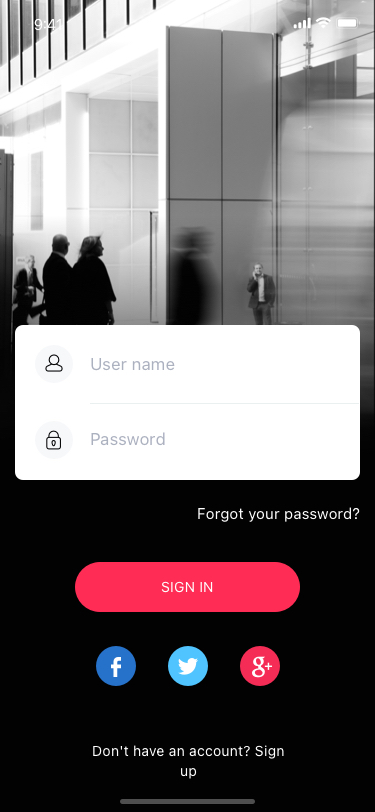
Text in this UI design:
Forgot your password?
User name
Password
Don't have an account? Sign up